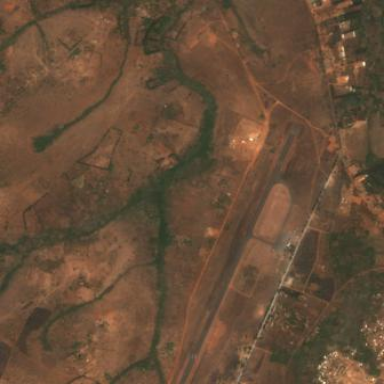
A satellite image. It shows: Area designated as runway within airport.